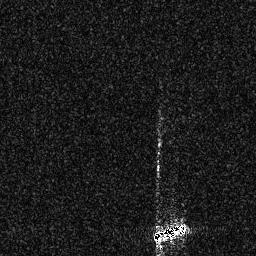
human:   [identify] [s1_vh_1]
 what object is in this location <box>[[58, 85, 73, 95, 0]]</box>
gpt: <ref>1 medium ship at the bottom</ref>